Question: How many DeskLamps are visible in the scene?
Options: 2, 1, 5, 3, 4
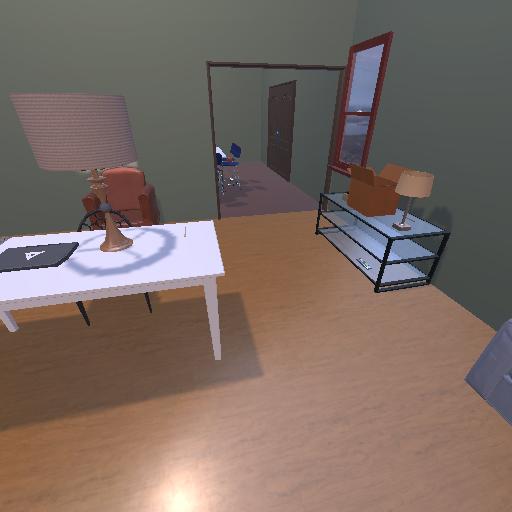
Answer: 2